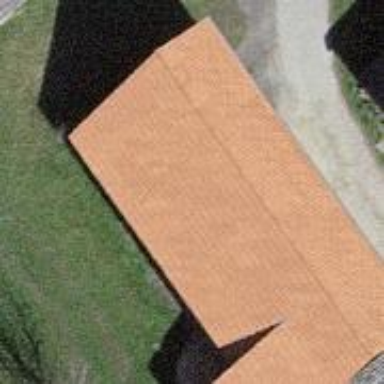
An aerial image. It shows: Barn.